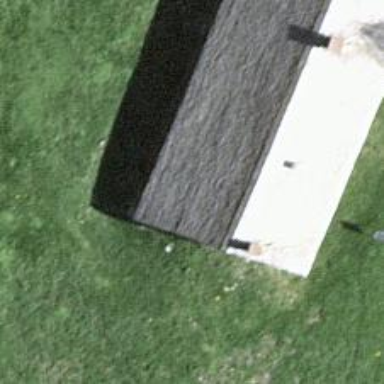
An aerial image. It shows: Shelter.